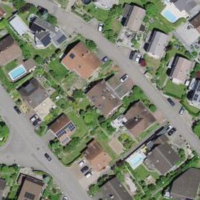
EUNIS habitat code: 55
Species observed at this site:
Agrostemma githago